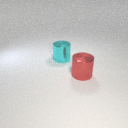
large red metal cylinder to the right of large cyan metal cylinder